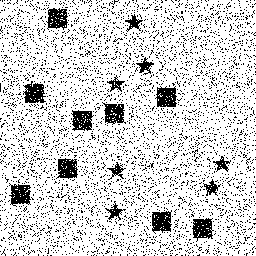
Squares: 9
Triangles: 0
Stars: 7
Total shapes: 16